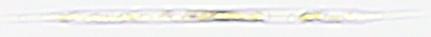
Label: Rhizosolenia